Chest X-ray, PA view. Patient: 30 years old, sex M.
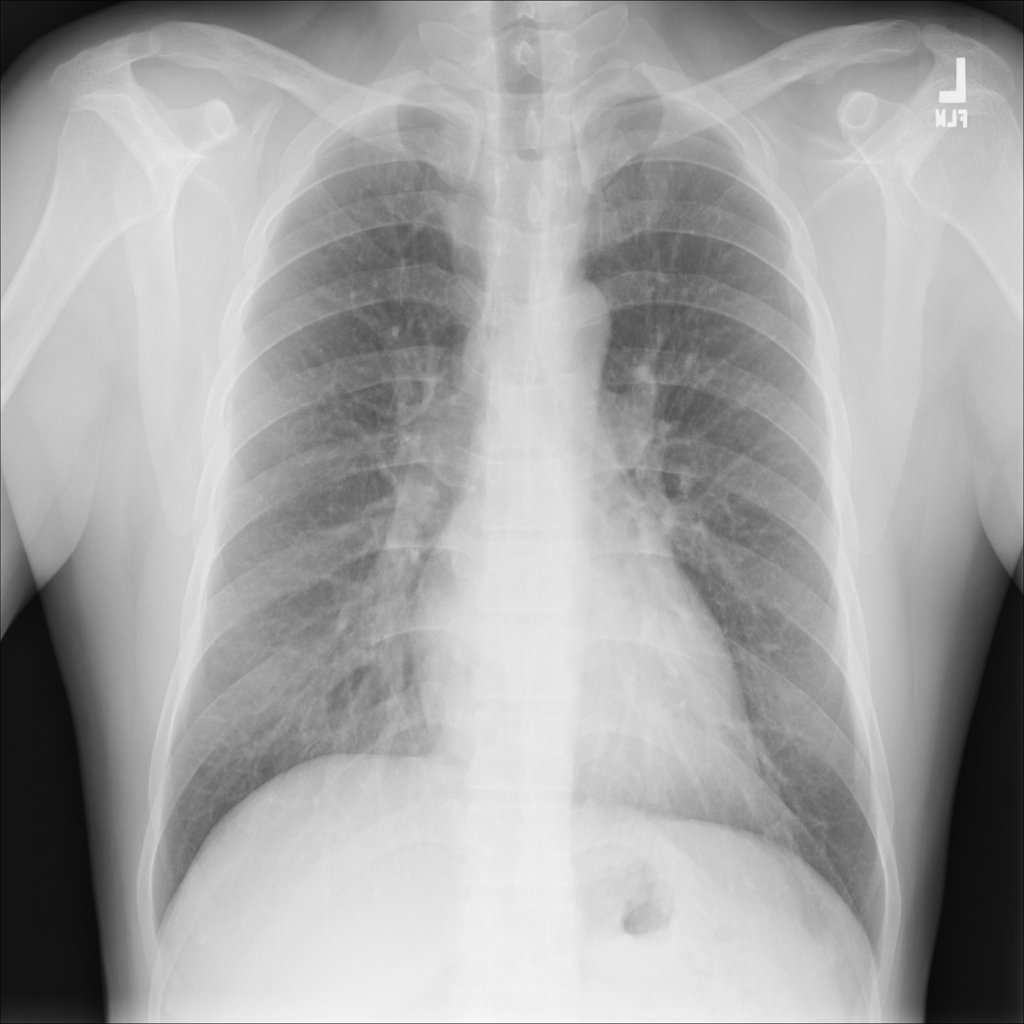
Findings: No Finding